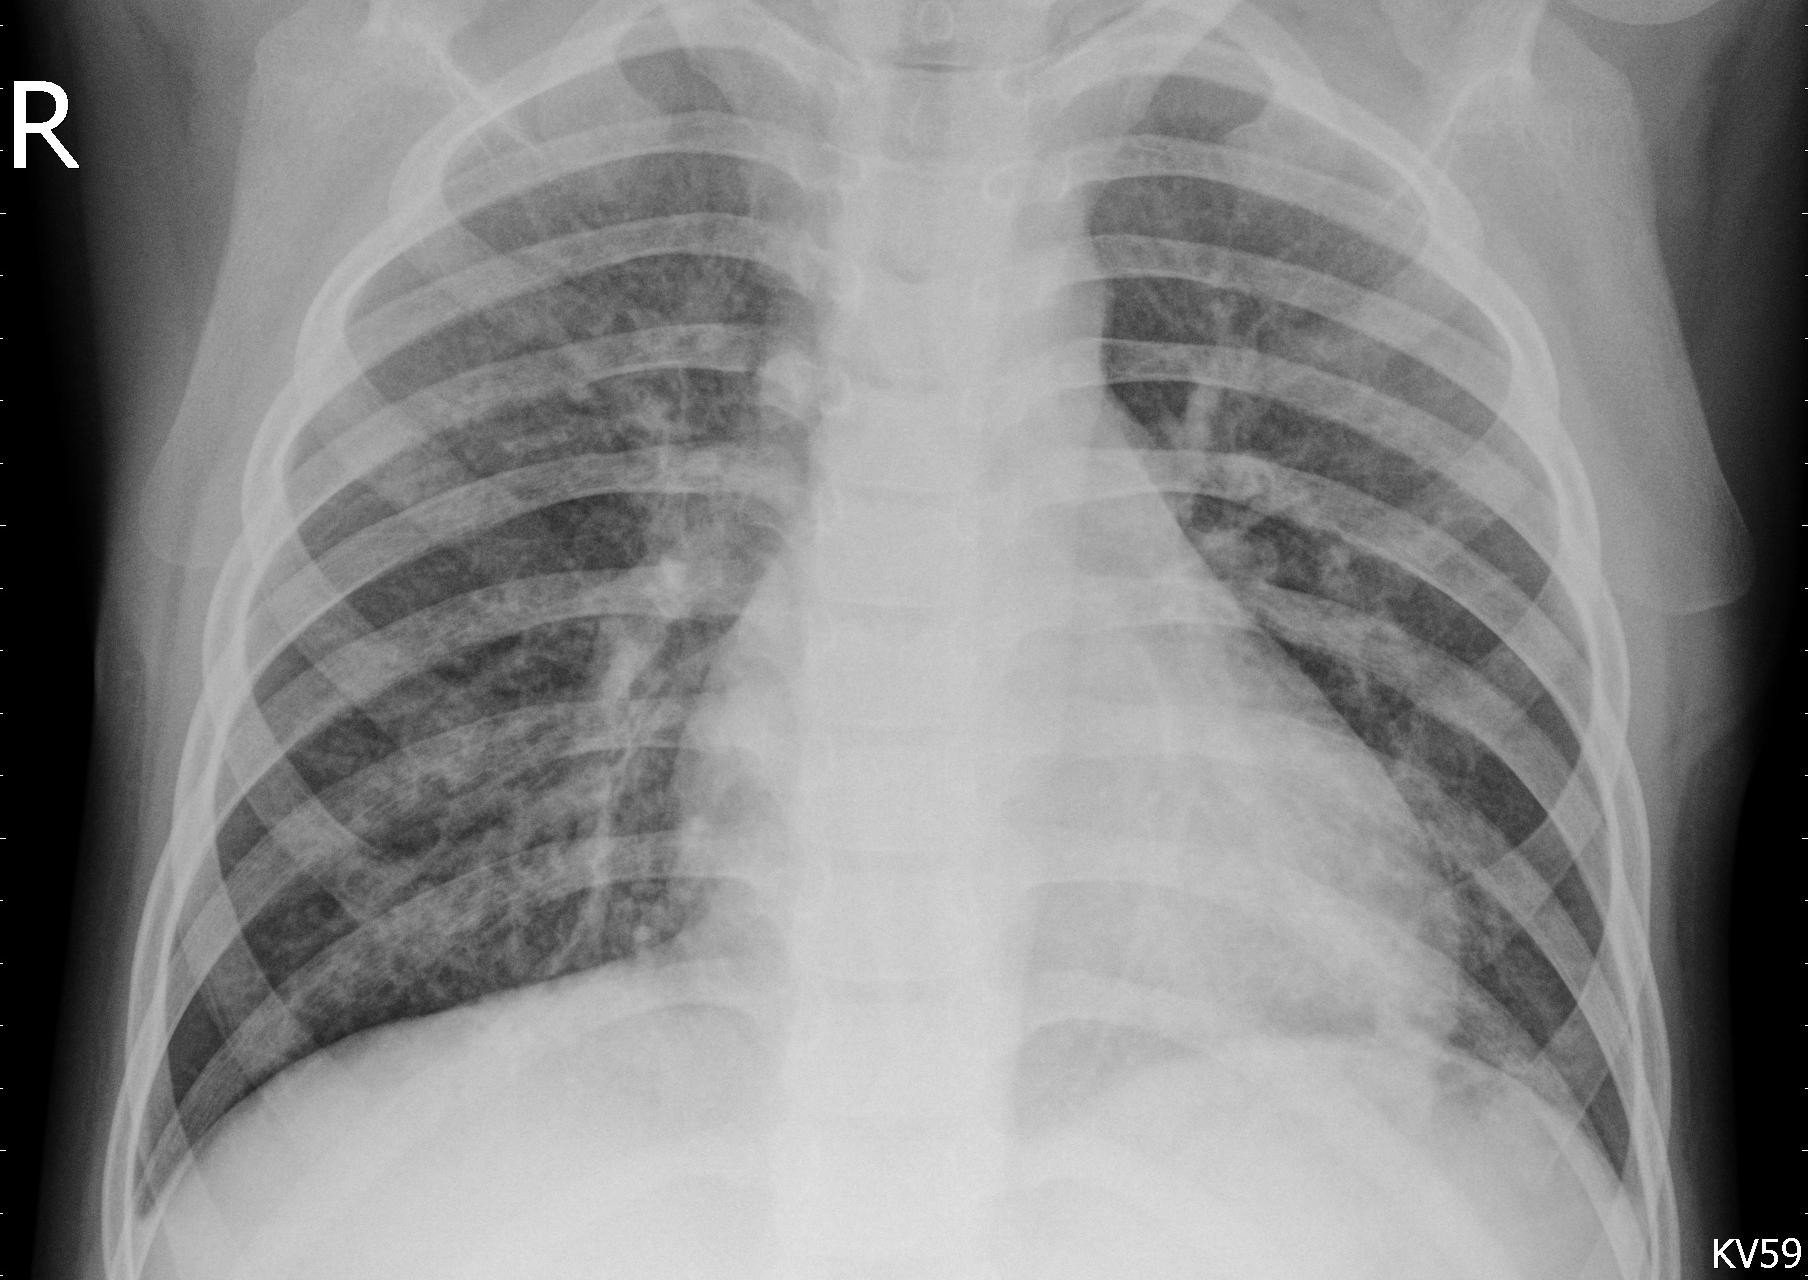
Diagnosis: PNEUMONIA